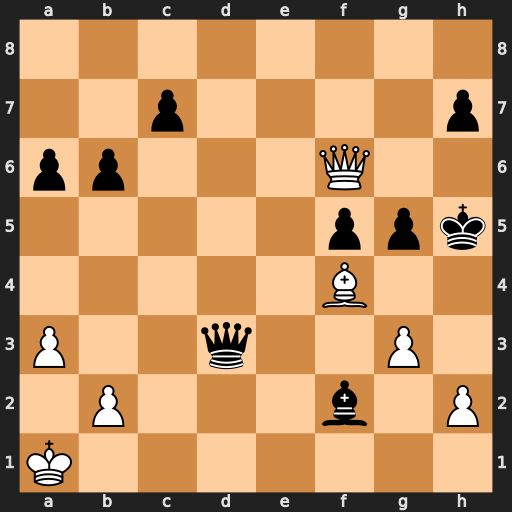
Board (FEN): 8/2p4p/pp3Q2/5ppk/5B2/P2q2P1/1P3b1P/K7
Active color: w
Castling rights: -
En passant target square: -
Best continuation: Qxg5#